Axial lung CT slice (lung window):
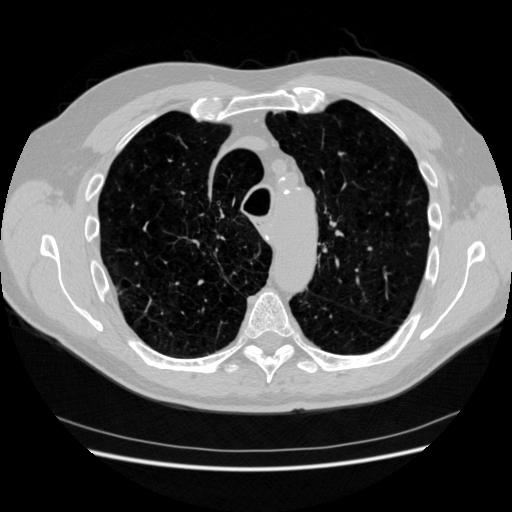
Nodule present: no